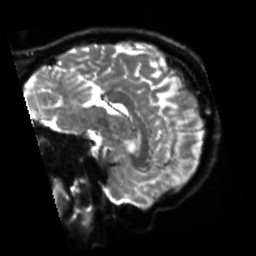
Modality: sbref
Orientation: sagittal
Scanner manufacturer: siemens
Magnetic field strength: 3 T
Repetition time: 4 s
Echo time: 0.0594 s